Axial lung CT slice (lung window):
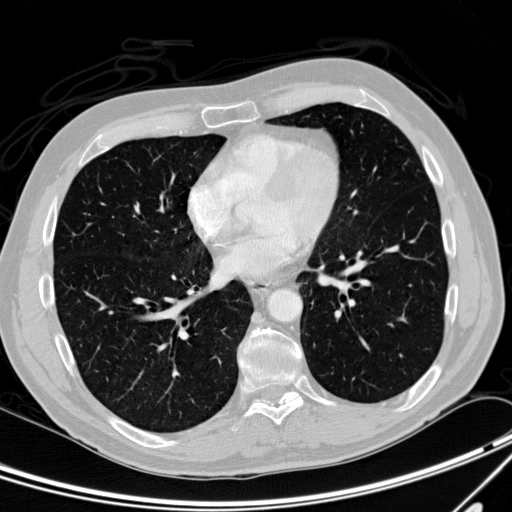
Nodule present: no